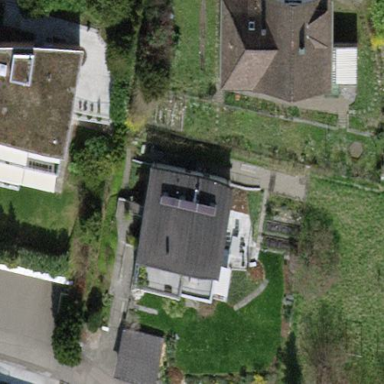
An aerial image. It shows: Residential building with flat grey metal roof.